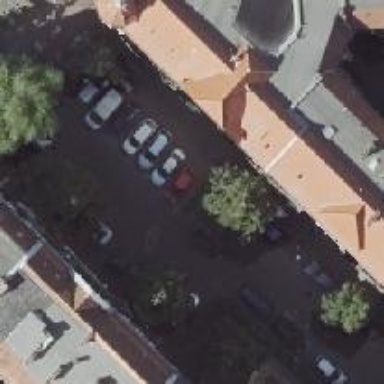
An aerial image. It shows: Living street with street side parking on both sides.